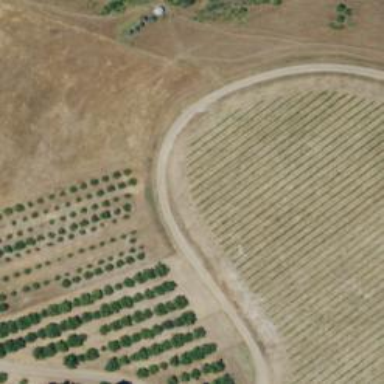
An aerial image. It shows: Orchard.